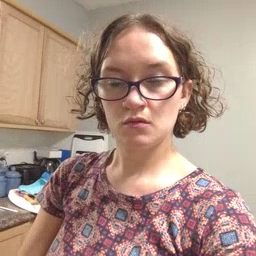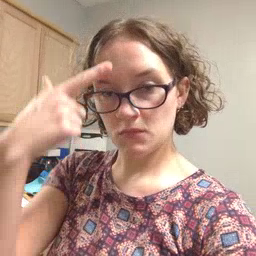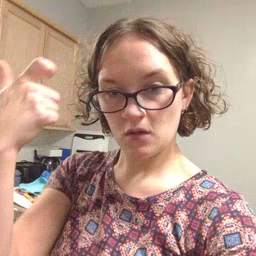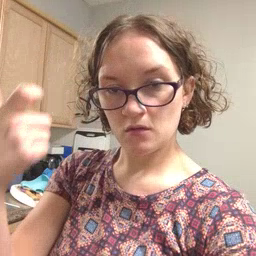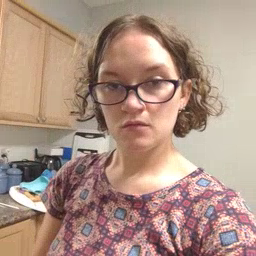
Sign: because